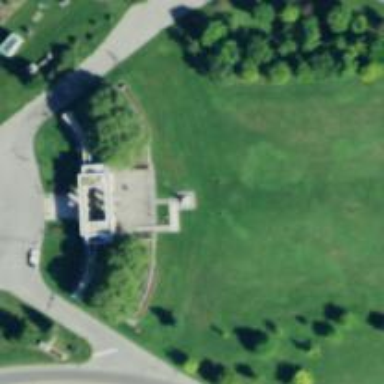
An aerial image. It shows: Memorial site with historic significance.